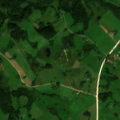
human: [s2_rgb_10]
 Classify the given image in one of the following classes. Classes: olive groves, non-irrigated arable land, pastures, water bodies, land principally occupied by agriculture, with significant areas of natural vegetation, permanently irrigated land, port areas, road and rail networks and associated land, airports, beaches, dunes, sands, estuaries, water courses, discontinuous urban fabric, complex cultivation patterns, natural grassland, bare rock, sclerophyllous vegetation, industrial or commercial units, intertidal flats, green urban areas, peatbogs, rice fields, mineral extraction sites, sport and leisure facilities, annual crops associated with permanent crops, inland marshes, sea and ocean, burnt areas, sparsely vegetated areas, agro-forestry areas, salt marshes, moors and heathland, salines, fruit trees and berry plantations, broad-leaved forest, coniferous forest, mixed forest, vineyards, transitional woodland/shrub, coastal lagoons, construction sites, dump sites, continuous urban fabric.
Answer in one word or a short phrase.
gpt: non-irrigated arable land, complex cultivation patterns, land principally occupied by agriculture, with significant areas of natural vegetation, broad-leaved forest